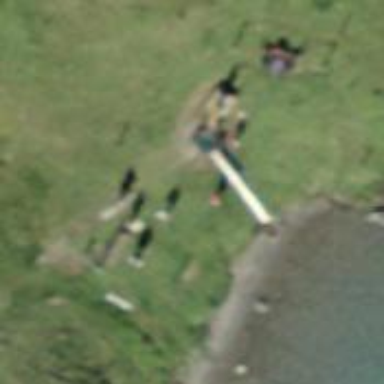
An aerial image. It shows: Playground area for leisure activities on the land.